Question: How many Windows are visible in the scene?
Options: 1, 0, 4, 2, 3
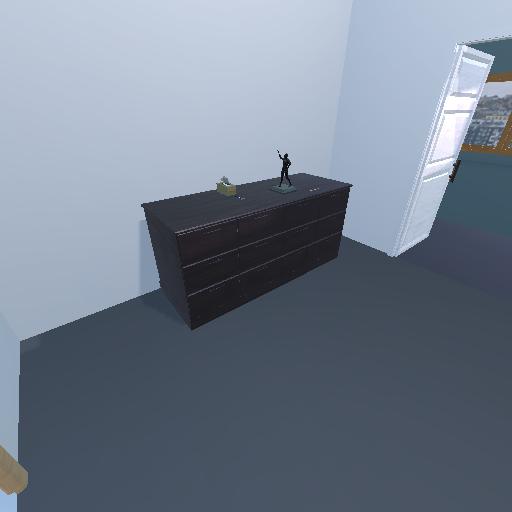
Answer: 1